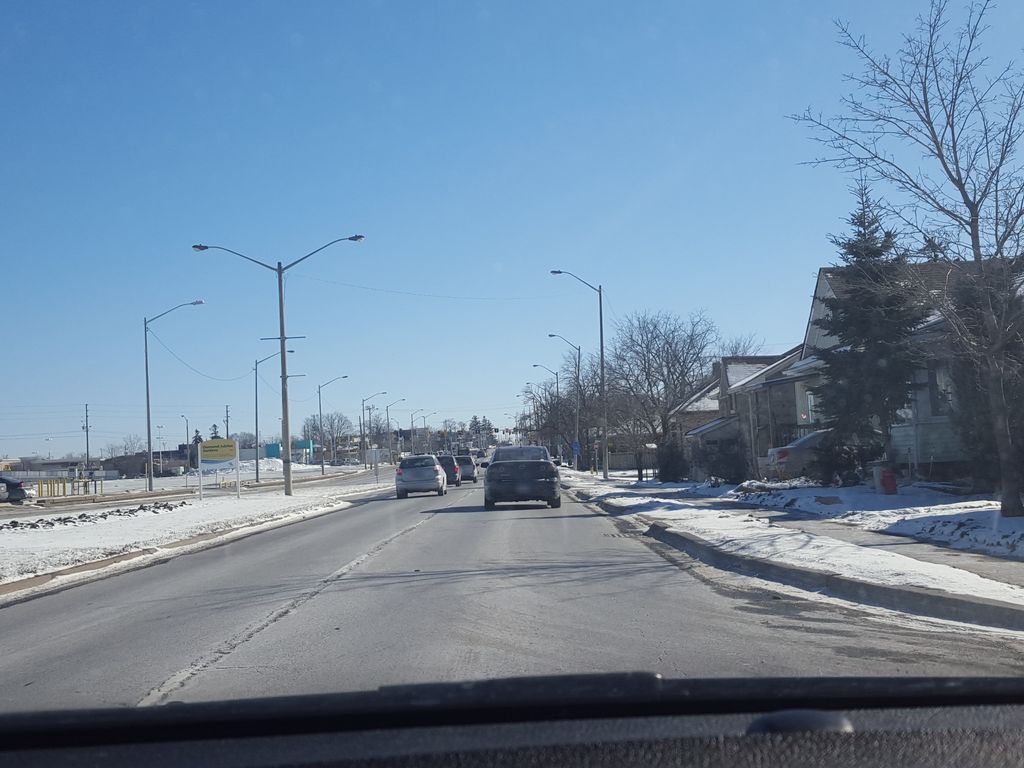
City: kitchener-waterloo